Current action and preconditions to check: trajectory_clear

Your task: For each precondition in the list above, predict whether it will hold at this action.

Consider the current scene as observed from the mobile robot's camera, and analyze the predicted future states of all dynamic agents (e.g., people, animals, vehicles, or any moving entities) within the NEXT SECOND.

IMPORTANT: Only answer "very likely" if you are absolutely certain—based on strong, clear evidence—that a dynamic agent will violate the precondition in the predicted future state. Do NOT answer "very likely" for unlikely, ambiguous, or low-probability risks.

Ask yourself for each precondition: Is there a high probability, with clear and convincing evidence, that the predicted future states of any dynamic agent will interfere with the predicted future state of the currently executing action within the NEXT SECOND, causing that precondition to fail?

Assess the risk level based on these predictions. Use "likely" or "very likely" if motions create a clear risk of interference.

Use "neutral" or "improbable" if agents are nearby but their predicted paths are clearly diverging or non-conflicting.

Failure Risk Categories: "very improbable", "improbable", "neutral", "likely", "very likely"

Answer Format: Output ONLY the probability_of_failure value from these categories: "very improbable", "improbable", "neutral", "likely", "very likely"

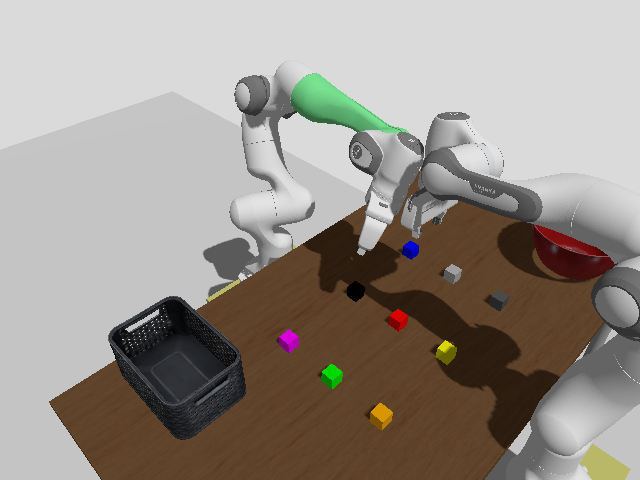

Answer: likely